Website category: sports
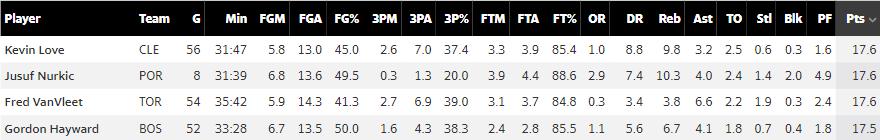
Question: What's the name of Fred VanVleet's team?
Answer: TOR

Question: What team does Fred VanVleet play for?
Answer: TOR

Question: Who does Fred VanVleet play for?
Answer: TOR

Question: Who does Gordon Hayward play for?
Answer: BOS

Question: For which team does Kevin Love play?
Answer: CLE

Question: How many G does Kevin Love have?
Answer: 56

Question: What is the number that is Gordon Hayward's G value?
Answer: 52

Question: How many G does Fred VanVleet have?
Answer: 54

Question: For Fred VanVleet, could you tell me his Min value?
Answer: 35:42

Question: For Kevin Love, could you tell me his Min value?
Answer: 31:47

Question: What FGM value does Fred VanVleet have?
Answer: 5.9

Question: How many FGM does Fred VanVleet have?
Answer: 5.9

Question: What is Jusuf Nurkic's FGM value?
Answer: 6.8

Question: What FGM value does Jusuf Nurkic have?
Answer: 6.8

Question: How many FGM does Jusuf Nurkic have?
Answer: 6.8

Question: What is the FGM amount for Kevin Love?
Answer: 5.8

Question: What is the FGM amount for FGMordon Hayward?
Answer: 6.7